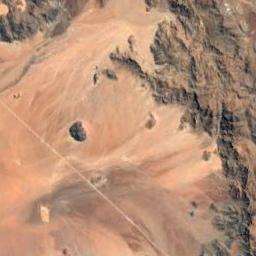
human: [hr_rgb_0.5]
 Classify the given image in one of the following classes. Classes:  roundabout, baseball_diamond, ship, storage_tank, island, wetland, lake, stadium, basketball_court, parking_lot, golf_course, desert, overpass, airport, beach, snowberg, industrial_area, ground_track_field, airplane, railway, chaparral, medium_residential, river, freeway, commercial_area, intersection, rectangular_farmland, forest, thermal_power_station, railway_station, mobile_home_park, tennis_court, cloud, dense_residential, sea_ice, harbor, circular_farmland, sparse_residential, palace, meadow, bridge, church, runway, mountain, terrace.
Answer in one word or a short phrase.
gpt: mountain